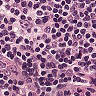
Metastatic tissue present: no